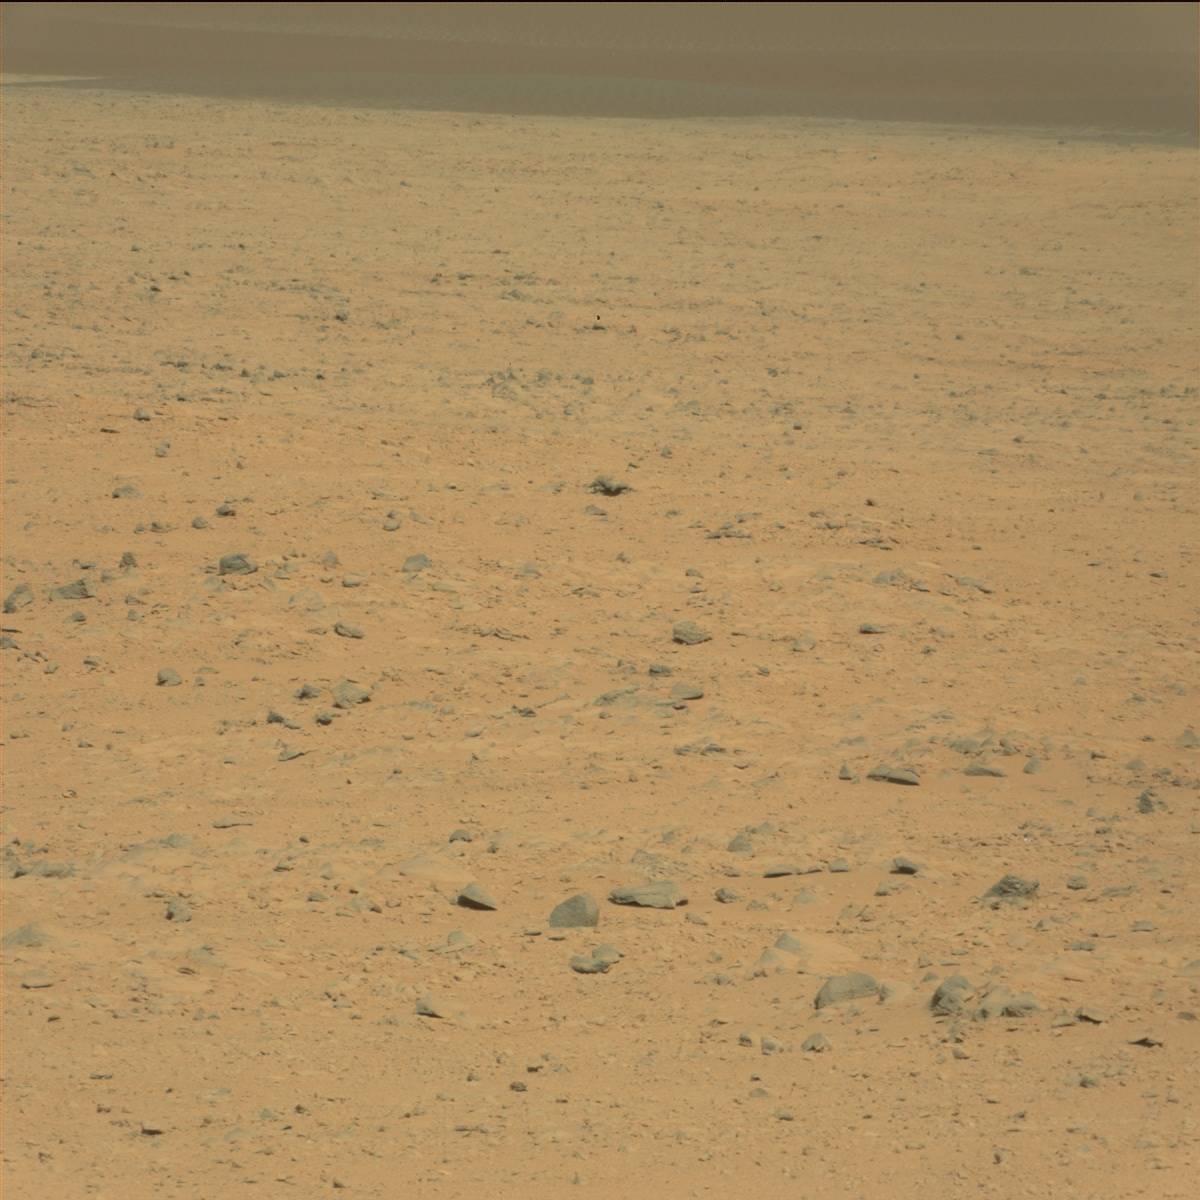
Terrain classes present: Bedrock, Ridge, Rock, Sand / Soil